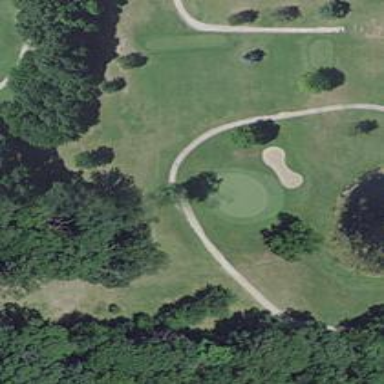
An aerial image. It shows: Path for golf carts.